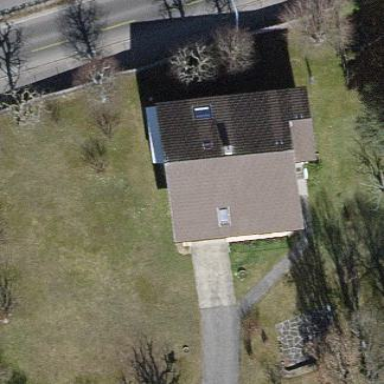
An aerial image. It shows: Detached building with gabled roof.